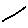
Label: line